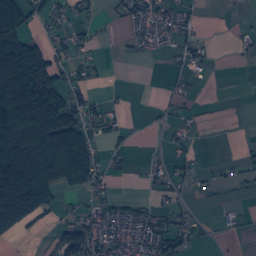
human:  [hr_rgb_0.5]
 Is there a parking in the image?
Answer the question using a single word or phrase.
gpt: yes

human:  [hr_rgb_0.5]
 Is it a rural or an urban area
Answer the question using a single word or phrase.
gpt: urban

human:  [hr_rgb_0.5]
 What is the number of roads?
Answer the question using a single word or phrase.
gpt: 259

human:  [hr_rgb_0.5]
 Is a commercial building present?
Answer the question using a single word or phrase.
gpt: yes

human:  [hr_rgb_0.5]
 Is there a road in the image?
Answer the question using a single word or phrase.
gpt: yes

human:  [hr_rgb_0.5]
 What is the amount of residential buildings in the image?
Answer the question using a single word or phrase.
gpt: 1541

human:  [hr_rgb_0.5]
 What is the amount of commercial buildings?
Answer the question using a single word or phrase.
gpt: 8

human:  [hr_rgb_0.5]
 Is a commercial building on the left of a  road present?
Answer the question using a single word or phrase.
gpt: yes

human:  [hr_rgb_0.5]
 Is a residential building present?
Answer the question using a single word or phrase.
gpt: yes

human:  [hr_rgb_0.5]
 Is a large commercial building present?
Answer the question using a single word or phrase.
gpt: no

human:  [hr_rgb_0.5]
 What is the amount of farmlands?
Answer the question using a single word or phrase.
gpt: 52

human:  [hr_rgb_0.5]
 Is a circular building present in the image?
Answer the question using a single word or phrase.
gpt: yes

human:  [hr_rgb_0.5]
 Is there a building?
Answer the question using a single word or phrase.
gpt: yes

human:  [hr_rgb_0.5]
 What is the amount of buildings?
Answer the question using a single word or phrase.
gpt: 1568

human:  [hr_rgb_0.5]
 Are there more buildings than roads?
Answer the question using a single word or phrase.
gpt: yes

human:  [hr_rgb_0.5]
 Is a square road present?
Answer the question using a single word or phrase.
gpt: no

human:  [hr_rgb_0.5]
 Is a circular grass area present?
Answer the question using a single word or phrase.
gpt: yes

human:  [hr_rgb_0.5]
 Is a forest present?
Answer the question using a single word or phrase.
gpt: yes

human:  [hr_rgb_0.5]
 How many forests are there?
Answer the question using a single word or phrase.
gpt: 144

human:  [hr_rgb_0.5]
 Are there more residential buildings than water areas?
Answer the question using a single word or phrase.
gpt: yes

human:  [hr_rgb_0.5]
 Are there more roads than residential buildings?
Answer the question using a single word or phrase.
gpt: no

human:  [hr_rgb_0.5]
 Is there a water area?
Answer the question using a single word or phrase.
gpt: yes

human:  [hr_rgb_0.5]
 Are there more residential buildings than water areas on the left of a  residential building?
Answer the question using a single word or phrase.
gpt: yes

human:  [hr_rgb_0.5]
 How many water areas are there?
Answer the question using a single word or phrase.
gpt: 5

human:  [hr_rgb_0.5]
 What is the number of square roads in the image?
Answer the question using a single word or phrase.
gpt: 0

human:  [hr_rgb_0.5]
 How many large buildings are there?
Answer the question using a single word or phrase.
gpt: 0

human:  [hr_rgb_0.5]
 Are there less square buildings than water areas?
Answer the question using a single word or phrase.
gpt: yes

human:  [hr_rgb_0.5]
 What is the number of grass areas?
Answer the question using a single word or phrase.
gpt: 156

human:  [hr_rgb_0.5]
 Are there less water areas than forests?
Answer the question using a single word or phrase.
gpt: yes

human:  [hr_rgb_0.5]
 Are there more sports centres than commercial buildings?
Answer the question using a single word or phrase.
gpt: no

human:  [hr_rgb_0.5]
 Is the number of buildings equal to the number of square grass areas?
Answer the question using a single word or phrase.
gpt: no

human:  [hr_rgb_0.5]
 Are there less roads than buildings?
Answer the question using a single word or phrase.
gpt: yes

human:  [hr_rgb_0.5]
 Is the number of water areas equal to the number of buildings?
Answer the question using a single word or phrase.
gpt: no

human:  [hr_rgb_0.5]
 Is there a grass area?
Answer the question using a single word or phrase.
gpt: yes

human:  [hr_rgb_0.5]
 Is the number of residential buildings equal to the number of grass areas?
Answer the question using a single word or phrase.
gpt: no

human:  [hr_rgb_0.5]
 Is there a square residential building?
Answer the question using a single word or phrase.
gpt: yes

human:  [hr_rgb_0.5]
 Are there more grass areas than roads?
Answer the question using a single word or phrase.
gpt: no

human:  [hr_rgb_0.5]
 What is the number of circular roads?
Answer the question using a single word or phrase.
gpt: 0

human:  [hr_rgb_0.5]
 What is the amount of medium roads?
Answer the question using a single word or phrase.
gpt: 0

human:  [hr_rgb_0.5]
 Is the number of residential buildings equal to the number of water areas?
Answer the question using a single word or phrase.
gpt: no

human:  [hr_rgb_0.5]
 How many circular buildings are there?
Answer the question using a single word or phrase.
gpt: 1

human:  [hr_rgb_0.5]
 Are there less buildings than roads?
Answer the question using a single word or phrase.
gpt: no

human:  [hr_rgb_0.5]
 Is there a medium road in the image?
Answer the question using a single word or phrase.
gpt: no

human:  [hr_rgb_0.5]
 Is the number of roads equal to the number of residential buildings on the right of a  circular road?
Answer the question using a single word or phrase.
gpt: no

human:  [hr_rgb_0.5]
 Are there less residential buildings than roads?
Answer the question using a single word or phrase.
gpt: no

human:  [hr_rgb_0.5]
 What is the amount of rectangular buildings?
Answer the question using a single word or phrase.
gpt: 784

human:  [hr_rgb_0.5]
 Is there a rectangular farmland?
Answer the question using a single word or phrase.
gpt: yes

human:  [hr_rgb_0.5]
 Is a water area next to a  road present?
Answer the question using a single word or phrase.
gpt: yes

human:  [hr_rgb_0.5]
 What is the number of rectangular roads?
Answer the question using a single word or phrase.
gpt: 0

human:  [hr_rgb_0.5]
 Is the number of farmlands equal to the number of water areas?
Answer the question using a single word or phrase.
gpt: no

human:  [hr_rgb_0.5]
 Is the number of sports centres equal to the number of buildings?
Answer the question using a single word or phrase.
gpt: no

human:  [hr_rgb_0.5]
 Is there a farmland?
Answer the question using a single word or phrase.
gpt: yes

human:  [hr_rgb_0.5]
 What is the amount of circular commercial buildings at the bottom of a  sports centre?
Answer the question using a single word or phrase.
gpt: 0

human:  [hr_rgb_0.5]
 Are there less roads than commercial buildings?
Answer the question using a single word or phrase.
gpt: no

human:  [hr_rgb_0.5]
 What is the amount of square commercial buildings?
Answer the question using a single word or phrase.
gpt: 0

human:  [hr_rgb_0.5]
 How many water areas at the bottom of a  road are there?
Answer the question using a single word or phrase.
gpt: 5

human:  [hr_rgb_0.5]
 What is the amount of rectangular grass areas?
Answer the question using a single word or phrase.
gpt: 30

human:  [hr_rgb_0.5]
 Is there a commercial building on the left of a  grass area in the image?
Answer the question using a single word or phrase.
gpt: yes

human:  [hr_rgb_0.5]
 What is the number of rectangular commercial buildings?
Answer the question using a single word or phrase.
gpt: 4

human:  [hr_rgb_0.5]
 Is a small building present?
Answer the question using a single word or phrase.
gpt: yes

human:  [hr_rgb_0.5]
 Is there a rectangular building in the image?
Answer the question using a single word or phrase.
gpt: yes

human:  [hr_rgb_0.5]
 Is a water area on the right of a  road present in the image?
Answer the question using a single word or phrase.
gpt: yes

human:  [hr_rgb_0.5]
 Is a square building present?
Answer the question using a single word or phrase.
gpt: yes

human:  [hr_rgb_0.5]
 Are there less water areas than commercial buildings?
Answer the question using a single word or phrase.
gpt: yes